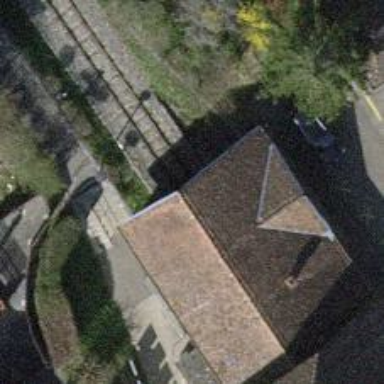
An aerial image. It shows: Funicular railway.